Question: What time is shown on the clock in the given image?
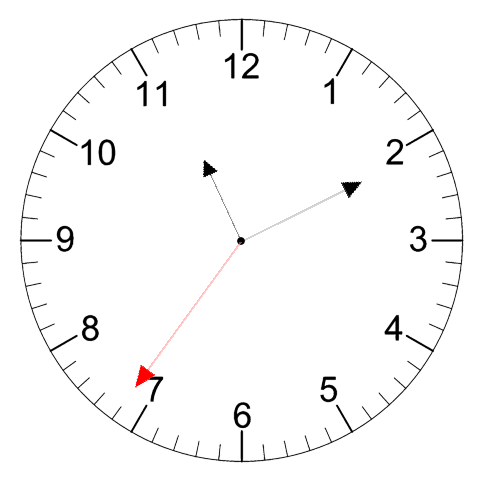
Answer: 11:10:36